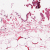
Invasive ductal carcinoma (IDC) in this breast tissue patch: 0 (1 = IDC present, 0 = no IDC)